Question: I am trying to learn debugging Javascript in Chrome's Javascript console. However, I don't understand how the console displays the data type of an object . For instance, in the Javascript Console, it shows this:

In this picture, I am using JQuery. I tried to do a 'console.log' on a few variables but how do I know if a particular variable is a JQuery object or a raw DOM object? Is the 'HTMLDivElement' or the other one that shows the 'div' tag listed in the console a JQuery object or a raw DOM object?
In general, how should I know the data type of an object or variable in Javascript in a debugger console like the Chrome's Javascript console? In languages such as Java, the data type of a variable is shown clearly in the debugger; I can know from the debugger what kind of object the variable is, whether it is an instance of 'Class A' or instance of 'Class B', etc.
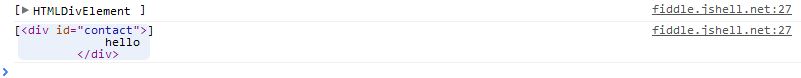
Answer: '''
if (variable instanceof jQuery) // Or variable.jquery
// jQuery object.
'''
<URL>
'instanceof' docs on <URL>:
> The instanceof operator tests whether an object has in its prototype chain the prototype property of a constructor.
---
The way jQuery checks for DOM elements is with 'nodeType':
'''
// Handle $(DOMElement)
if ( selector.nodeType ) {
'''
The way jQuery checks for jQuery object is with the 'jquery' property:
'''
// HANDLE: $(expr, $(...))
else if ( !context || context.jquery ) {
'''